Aerial crown-view tile of a tropical tree (Barro Colorado Island, Panama), acquired 20250512:
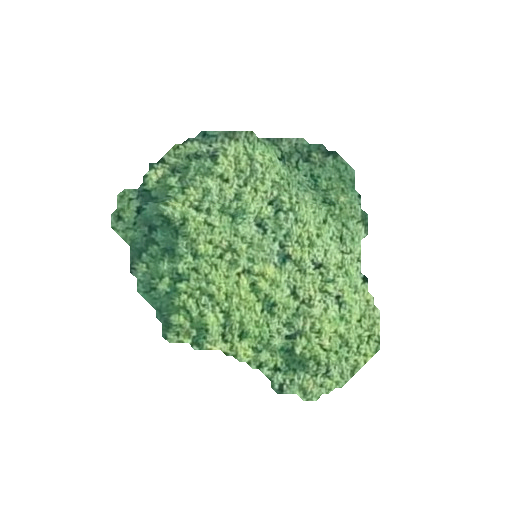
Species: Protium stevensonii
GBIF accepted scientific name: Tetragastris panamensis
Crown area: 74.253 m²